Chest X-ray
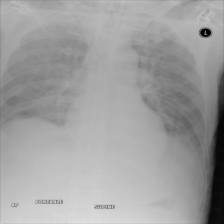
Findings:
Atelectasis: positive
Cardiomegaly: negative
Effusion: positive
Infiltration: positive
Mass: negative
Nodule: negative
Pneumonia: negative
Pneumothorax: negative
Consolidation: negative
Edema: negative
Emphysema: negative
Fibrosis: negative
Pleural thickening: negative
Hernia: negative